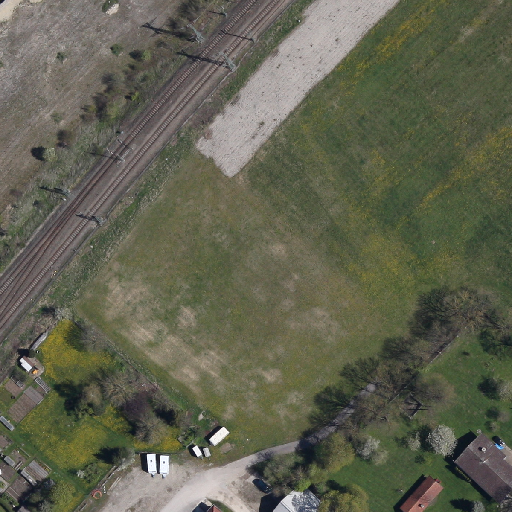
Referring expression: road